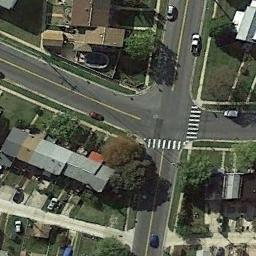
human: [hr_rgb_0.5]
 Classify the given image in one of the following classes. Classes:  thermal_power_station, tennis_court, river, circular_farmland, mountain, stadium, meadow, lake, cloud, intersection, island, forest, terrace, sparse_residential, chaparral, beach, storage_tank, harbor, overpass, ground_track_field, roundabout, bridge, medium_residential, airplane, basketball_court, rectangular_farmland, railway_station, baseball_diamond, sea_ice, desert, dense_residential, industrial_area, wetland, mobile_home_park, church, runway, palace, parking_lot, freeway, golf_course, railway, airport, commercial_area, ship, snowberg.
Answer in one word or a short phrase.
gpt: intersection